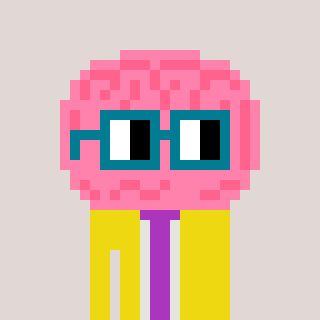
a pixel art character with square dark green glasses, a brain-shaped head and a yellow-colored body on a warm background